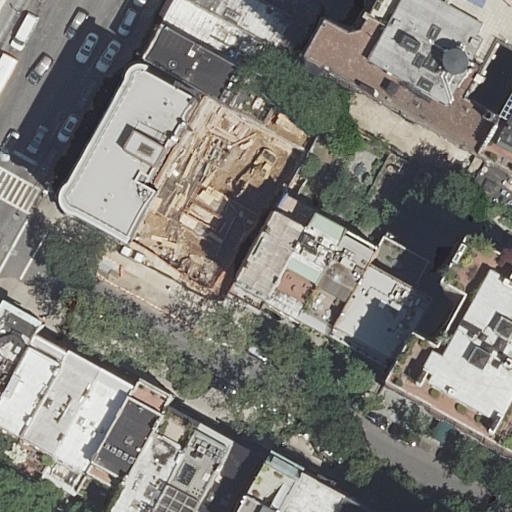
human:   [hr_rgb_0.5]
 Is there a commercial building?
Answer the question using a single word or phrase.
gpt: no

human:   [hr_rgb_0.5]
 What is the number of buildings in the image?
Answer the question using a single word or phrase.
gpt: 26

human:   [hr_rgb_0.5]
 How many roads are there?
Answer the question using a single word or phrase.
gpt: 2

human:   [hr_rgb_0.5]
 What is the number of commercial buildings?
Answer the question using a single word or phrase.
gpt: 0

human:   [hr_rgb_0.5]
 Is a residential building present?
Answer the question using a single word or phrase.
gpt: yes

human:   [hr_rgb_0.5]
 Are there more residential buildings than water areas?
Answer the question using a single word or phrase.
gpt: yes

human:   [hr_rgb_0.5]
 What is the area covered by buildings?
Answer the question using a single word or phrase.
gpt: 4377m2

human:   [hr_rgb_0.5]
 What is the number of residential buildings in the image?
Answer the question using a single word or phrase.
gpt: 26

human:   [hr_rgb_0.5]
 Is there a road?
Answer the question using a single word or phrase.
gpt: yes

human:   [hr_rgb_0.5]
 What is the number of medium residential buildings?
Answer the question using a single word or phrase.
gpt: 21

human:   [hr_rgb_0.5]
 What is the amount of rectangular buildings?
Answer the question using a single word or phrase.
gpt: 19

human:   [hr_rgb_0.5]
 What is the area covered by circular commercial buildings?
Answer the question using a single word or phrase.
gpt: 0m2

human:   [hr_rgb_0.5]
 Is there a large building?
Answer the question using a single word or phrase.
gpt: no

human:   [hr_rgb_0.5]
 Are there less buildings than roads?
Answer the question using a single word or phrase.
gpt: no

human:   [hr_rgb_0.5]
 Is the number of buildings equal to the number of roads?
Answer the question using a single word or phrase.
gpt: no

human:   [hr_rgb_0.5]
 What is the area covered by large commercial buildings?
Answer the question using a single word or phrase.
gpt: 0m2

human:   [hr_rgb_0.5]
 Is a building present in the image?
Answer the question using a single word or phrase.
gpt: yes

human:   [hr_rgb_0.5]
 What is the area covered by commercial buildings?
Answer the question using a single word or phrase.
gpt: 0m2

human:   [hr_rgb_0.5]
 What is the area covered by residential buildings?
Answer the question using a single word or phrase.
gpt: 4377m2

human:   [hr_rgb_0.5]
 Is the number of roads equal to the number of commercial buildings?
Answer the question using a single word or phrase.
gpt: no

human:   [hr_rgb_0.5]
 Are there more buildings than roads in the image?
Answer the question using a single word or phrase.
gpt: yes

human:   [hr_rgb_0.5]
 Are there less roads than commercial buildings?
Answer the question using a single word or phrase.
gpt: no

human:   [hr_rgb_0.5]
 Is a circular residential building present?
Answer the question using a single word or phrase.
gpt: no

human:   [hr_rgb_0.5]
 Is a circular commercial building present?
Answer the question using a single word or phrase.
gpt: no

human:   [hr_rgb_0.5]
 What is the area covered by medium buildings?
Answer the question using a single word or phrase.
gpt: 4211m2

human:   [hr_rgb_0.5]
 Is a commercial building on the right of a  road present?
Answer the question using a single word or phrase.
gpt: no

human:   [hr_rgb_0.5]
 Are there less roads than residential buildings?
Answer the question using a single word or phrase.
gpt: yes

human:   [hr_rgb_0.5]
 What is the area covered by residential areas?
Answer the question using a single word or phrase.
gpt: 0m2

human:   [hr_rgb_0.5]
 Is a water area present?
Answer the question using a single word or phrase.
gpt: no

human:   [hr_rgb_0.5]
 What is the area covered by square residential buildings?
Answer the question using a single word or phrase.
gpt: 0m2

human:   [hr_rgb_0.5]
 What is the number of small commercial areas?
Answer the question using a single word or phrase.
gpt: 0

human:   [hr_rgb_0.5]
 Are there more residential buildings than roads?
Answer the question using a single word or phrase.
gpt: yes

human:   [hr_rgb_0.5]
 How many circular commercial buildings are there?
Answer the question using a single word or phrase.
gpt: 0

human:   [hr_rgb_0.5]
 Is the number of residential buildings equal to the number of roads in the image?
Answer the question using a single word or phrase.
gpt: no

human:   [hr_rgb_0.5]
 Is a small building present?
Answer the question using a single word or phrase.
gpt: yes

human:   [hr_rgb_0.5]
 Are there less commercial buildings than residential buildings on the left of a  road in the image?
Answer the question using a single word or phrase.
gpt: yes

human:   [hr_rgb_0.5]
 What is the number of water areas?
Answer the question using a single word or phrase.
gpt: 0

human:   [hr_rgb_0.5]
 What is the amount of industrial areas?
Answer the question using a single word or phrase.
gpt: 0

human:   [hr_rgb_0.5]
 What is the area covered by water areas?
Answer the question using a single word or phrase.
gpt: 0m2

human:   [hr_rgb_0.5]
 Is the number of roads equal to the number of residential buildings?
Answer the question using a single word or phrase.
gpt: no

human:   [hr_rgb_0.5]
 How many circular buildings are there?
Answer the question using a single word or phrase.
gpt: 0

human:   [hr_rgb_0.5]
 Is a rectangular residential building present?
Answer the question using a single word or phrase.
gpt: yes

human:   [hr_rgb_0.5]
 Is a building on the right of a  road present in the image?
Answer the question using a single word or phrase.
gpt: yes

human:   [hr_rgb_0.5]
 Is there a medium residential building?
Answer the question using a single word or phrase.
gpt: yes

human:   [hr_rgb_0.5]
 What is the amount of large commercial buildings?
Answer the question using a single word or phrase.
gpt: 0

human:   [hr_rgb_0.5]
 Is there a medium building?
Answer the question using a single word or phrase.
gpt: yes

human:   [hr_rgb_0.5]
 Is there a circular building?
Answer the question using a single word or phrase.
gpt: no

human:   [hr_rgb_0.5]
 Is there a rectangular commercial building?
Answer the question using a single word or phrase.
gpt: no

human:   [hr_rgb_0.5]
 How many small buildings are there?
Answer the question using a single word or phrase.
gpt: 5

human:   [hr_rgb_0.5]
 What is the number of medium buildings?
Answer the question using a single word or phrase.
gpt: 21

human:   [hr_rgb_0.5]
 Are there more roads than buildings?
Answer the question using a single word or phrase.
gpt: no

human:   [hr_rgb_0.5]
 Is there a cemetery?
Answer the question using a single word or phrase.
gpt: no

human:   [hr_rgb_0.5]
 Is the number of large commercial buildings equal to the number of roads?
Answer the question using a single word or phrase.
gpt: no

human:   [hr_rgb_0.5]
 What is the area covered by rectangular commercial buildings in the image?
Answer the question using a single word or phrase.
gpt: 0m2

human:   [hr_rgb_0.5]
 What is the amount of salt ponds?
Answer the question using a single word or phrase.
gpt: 0

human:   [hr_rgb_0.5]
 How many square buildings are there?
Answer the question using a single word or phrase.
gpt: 0

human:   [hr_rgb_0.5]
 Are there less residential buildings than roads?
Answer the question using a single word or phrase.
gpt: no

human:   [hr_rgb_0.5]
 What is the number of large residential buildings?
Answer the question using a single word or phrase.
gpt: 0

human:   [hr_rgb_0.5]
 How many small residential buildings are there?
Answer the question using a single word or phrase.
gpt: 5

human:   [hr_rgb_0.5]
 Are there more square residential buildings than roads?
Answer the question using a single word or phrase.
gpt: no

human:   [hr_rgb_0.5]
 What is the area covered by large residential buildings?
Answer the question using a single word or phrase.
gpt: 0m2

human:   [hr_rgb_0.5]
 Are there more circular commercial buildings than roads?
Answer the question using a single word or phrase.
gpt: no

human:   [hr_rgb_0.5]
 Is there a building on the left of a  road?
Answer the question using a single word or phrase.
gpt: yes

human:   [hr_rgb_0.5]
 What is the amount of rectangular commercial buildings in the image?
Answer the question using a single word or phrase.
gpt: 0